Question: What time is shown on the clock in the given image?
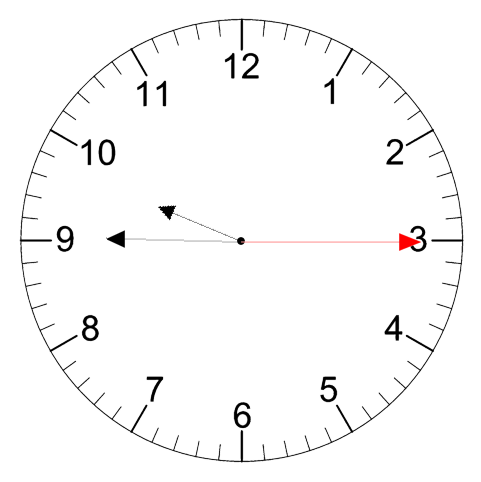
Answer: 09:45:15